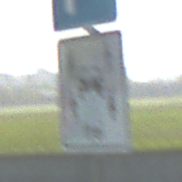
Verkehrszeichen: CarsharingfahrzeugeFrei
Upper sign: Parken
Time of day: MorningAfternoon
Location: Outdoor (Special)
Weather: Clear
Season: NotSpecified
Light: Natural